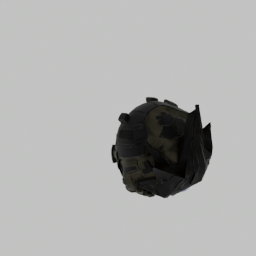
Label: tools